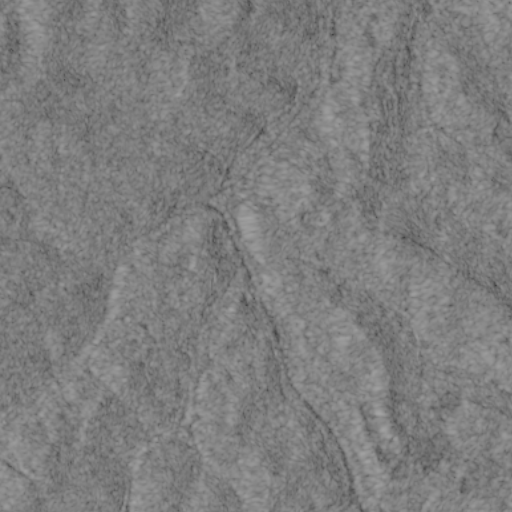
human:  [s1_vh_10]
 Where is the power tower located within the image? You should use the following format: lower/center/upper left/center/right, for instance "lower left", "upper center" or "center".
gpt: The power tower is located in the lower left of the image.
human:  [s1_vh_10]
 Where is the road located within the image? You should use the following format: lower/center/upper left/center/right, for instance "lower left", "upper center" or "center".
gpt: There is no road in the image.

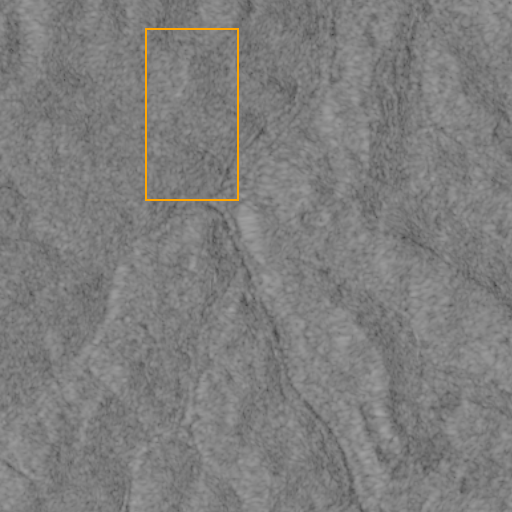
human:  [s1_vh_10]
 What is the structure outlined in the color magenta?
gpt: There is no magenta outline.
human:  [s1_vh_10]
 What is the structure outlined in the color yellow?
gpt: There is no structure outlined in yellow.